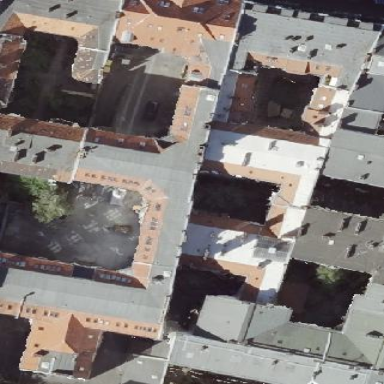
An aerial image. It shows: Commercial building with unique double saltbox roof shape.